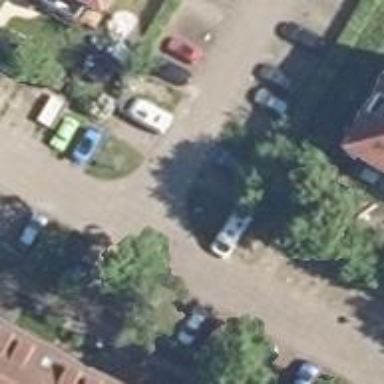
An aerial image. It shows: Living street.